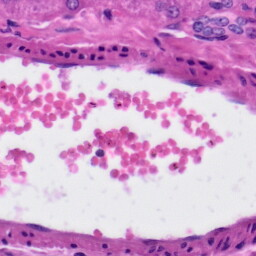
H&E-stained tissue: Liver